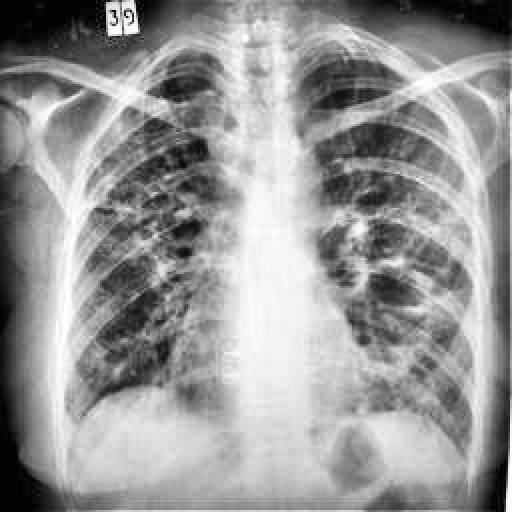
Finding: TUBERCULOSIS